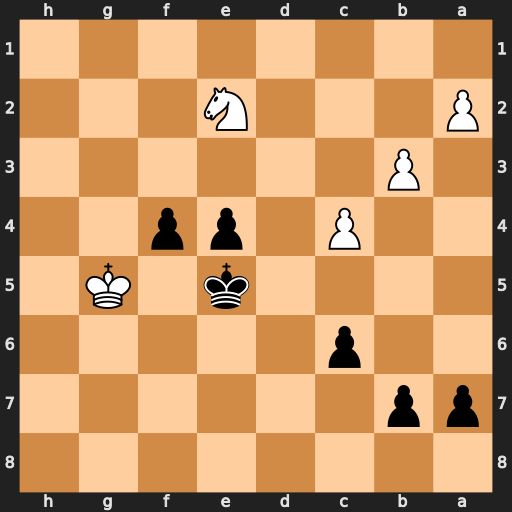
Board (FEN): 8/pp6/2p5/4k1K1/2P1pp2/1P6/P3N3/8
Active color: b
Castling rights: -
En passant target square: -
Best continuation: f3 Ng3 e3 Kg4 e2